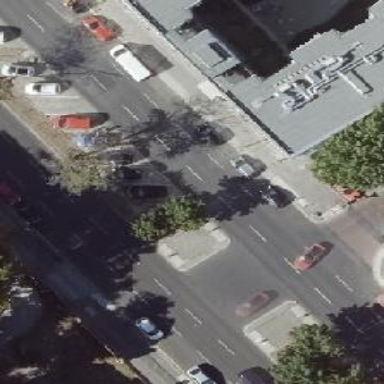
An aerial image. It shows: Diagonal street-side parking available in the area.